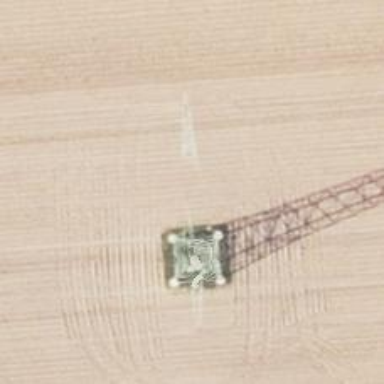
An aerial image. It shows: Power tower.